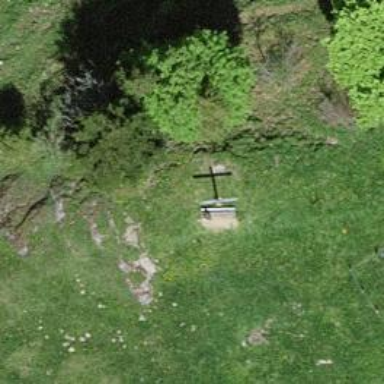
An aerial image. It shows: Historic wayside cross.